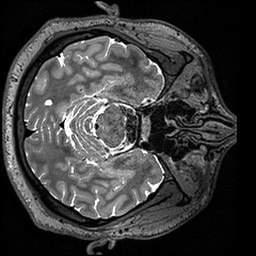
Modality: T2w
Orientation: axial
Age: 25
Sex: male
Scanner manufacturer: siemens
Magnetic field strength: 3 T
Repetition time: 3.2 s
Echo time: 0.408 s